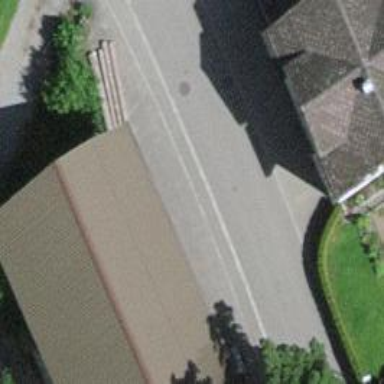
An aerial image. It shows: Sidewalk along the footway.